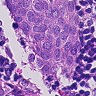
Metastatic tissue present: yes